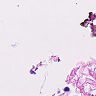
Metastatic tissue present: no